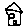
Label: house